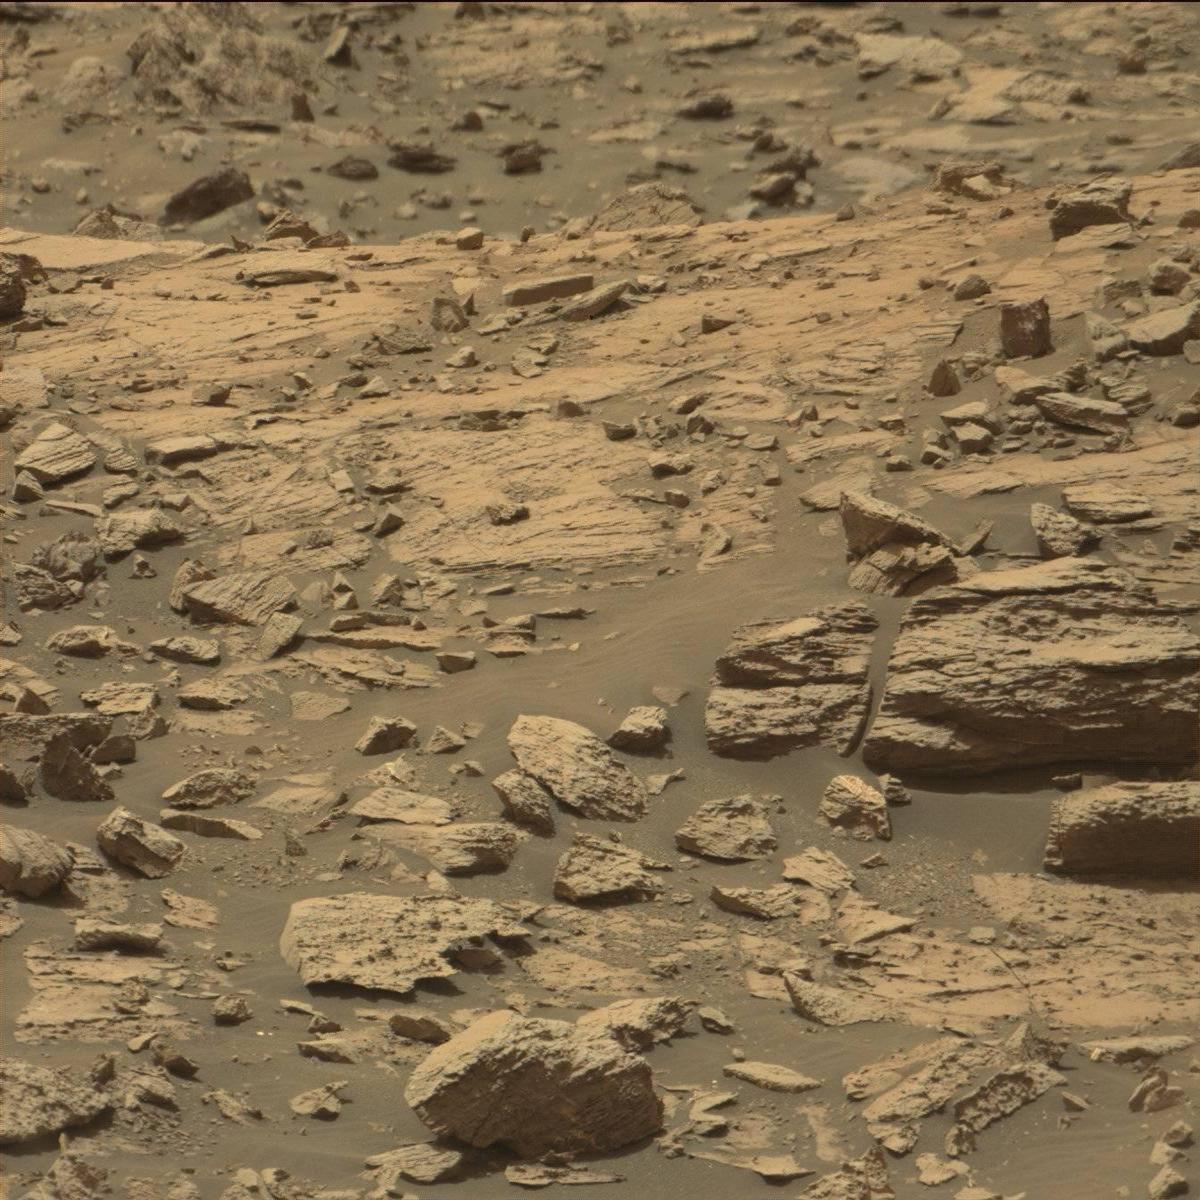
Terrain classes present: Bedrock, Rock, Sand / Soil